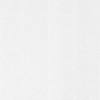
Label: dusty